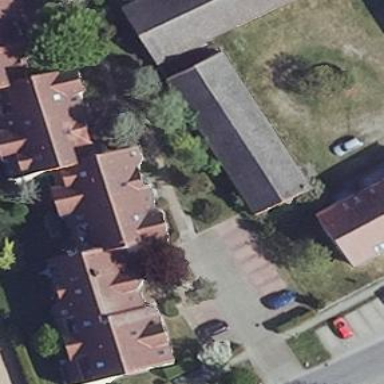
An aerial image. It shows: Shed building.